Current action and preconditions to check: trajectory_clear

Your task: For each precondition in the list above, predict whether it will hold at this action.

Consider the current scene as observed from the mobile robot's camera, and analyze the predicted future states of all dynamic agents (e.g., people, animals, vehicles, or any moving entities) within the NEXT SECOND.

IMPORTANT: Only answer "very likely" if you are absolutely certain—based on strong, clear evidence—that a dynamic agent will violate the precondition in the predicted future state. Do NOT answer "very likely" for unlikely, ambiguous, or low-probability risks.

Ask yourself for each precondition: Is there a high probability, with clear and convincing evidence, that the predicted future states of any dynamic agent will interfere with the predicted future state of the currently executing action within the NEXT SECOND, causing that precondition to fail?

Assess the risk level based on these predictions. Use "likely" or "very likely" if motions create a clear risk of interference.

Use "neutral" or "improbable" if agents are nearby but their predicted paths are clearly diverging or non-conflicting.

Failure Risk Categories: "very improbable", "improbable", "neutral", "likely", "very likely"

Answer Format: Output ONLY the probability_of_failure value from these categories: "very improbable", "improbable", "neutral", "likely", "very likely"

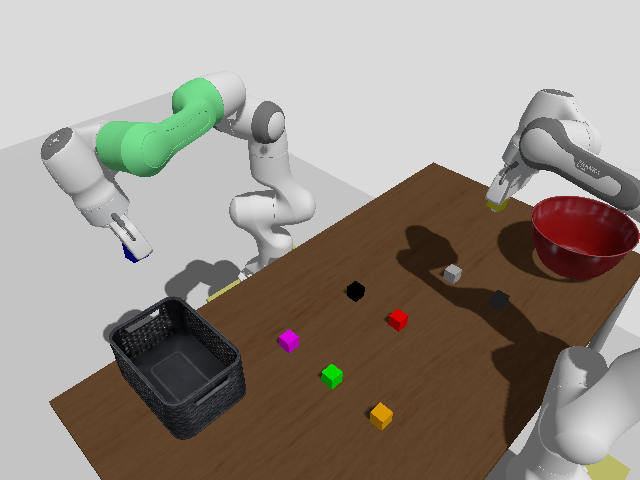

Answer: very improbable